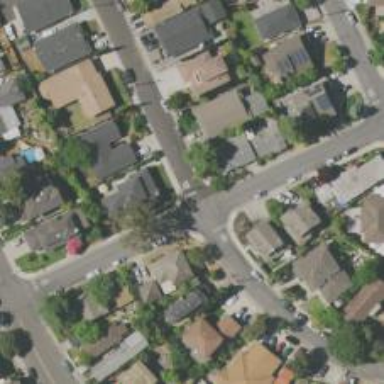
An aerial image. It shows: Residential road with sidewalk on the left.